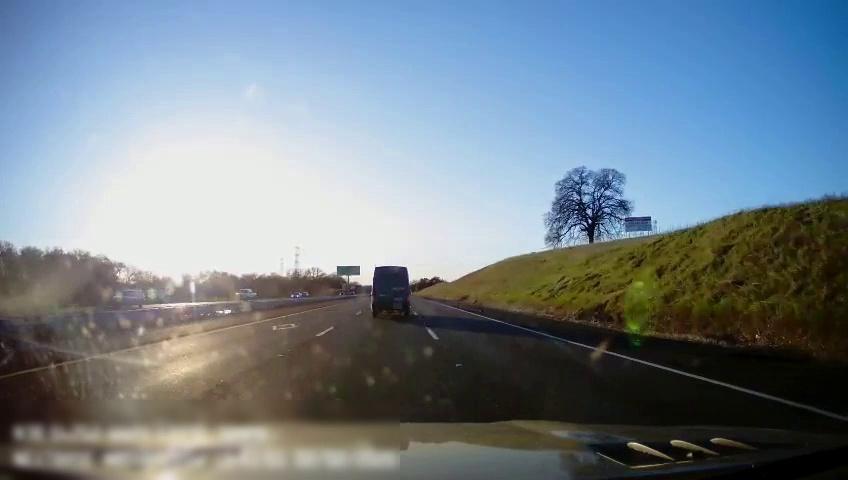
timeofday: Day
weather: Cloudy
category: Drivable Space
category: Drivable Space
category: Vehicles | Car
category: Vehicles | Truck
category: Vehicles | Car
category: Vehicles | Van
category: Lanes | Alternate Lane
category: Lanes | Current Lane
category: Lanes | Current Lane
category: Lanes | Alternate Lane
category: Traffic | Signs
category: Traffic | Signs